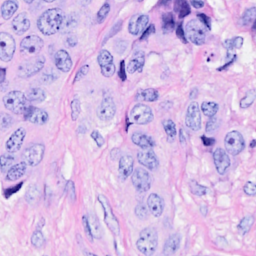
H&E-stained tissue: Breast